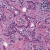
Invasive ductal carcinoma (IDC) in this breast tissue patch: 1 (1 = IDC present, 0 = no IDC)